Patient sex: F
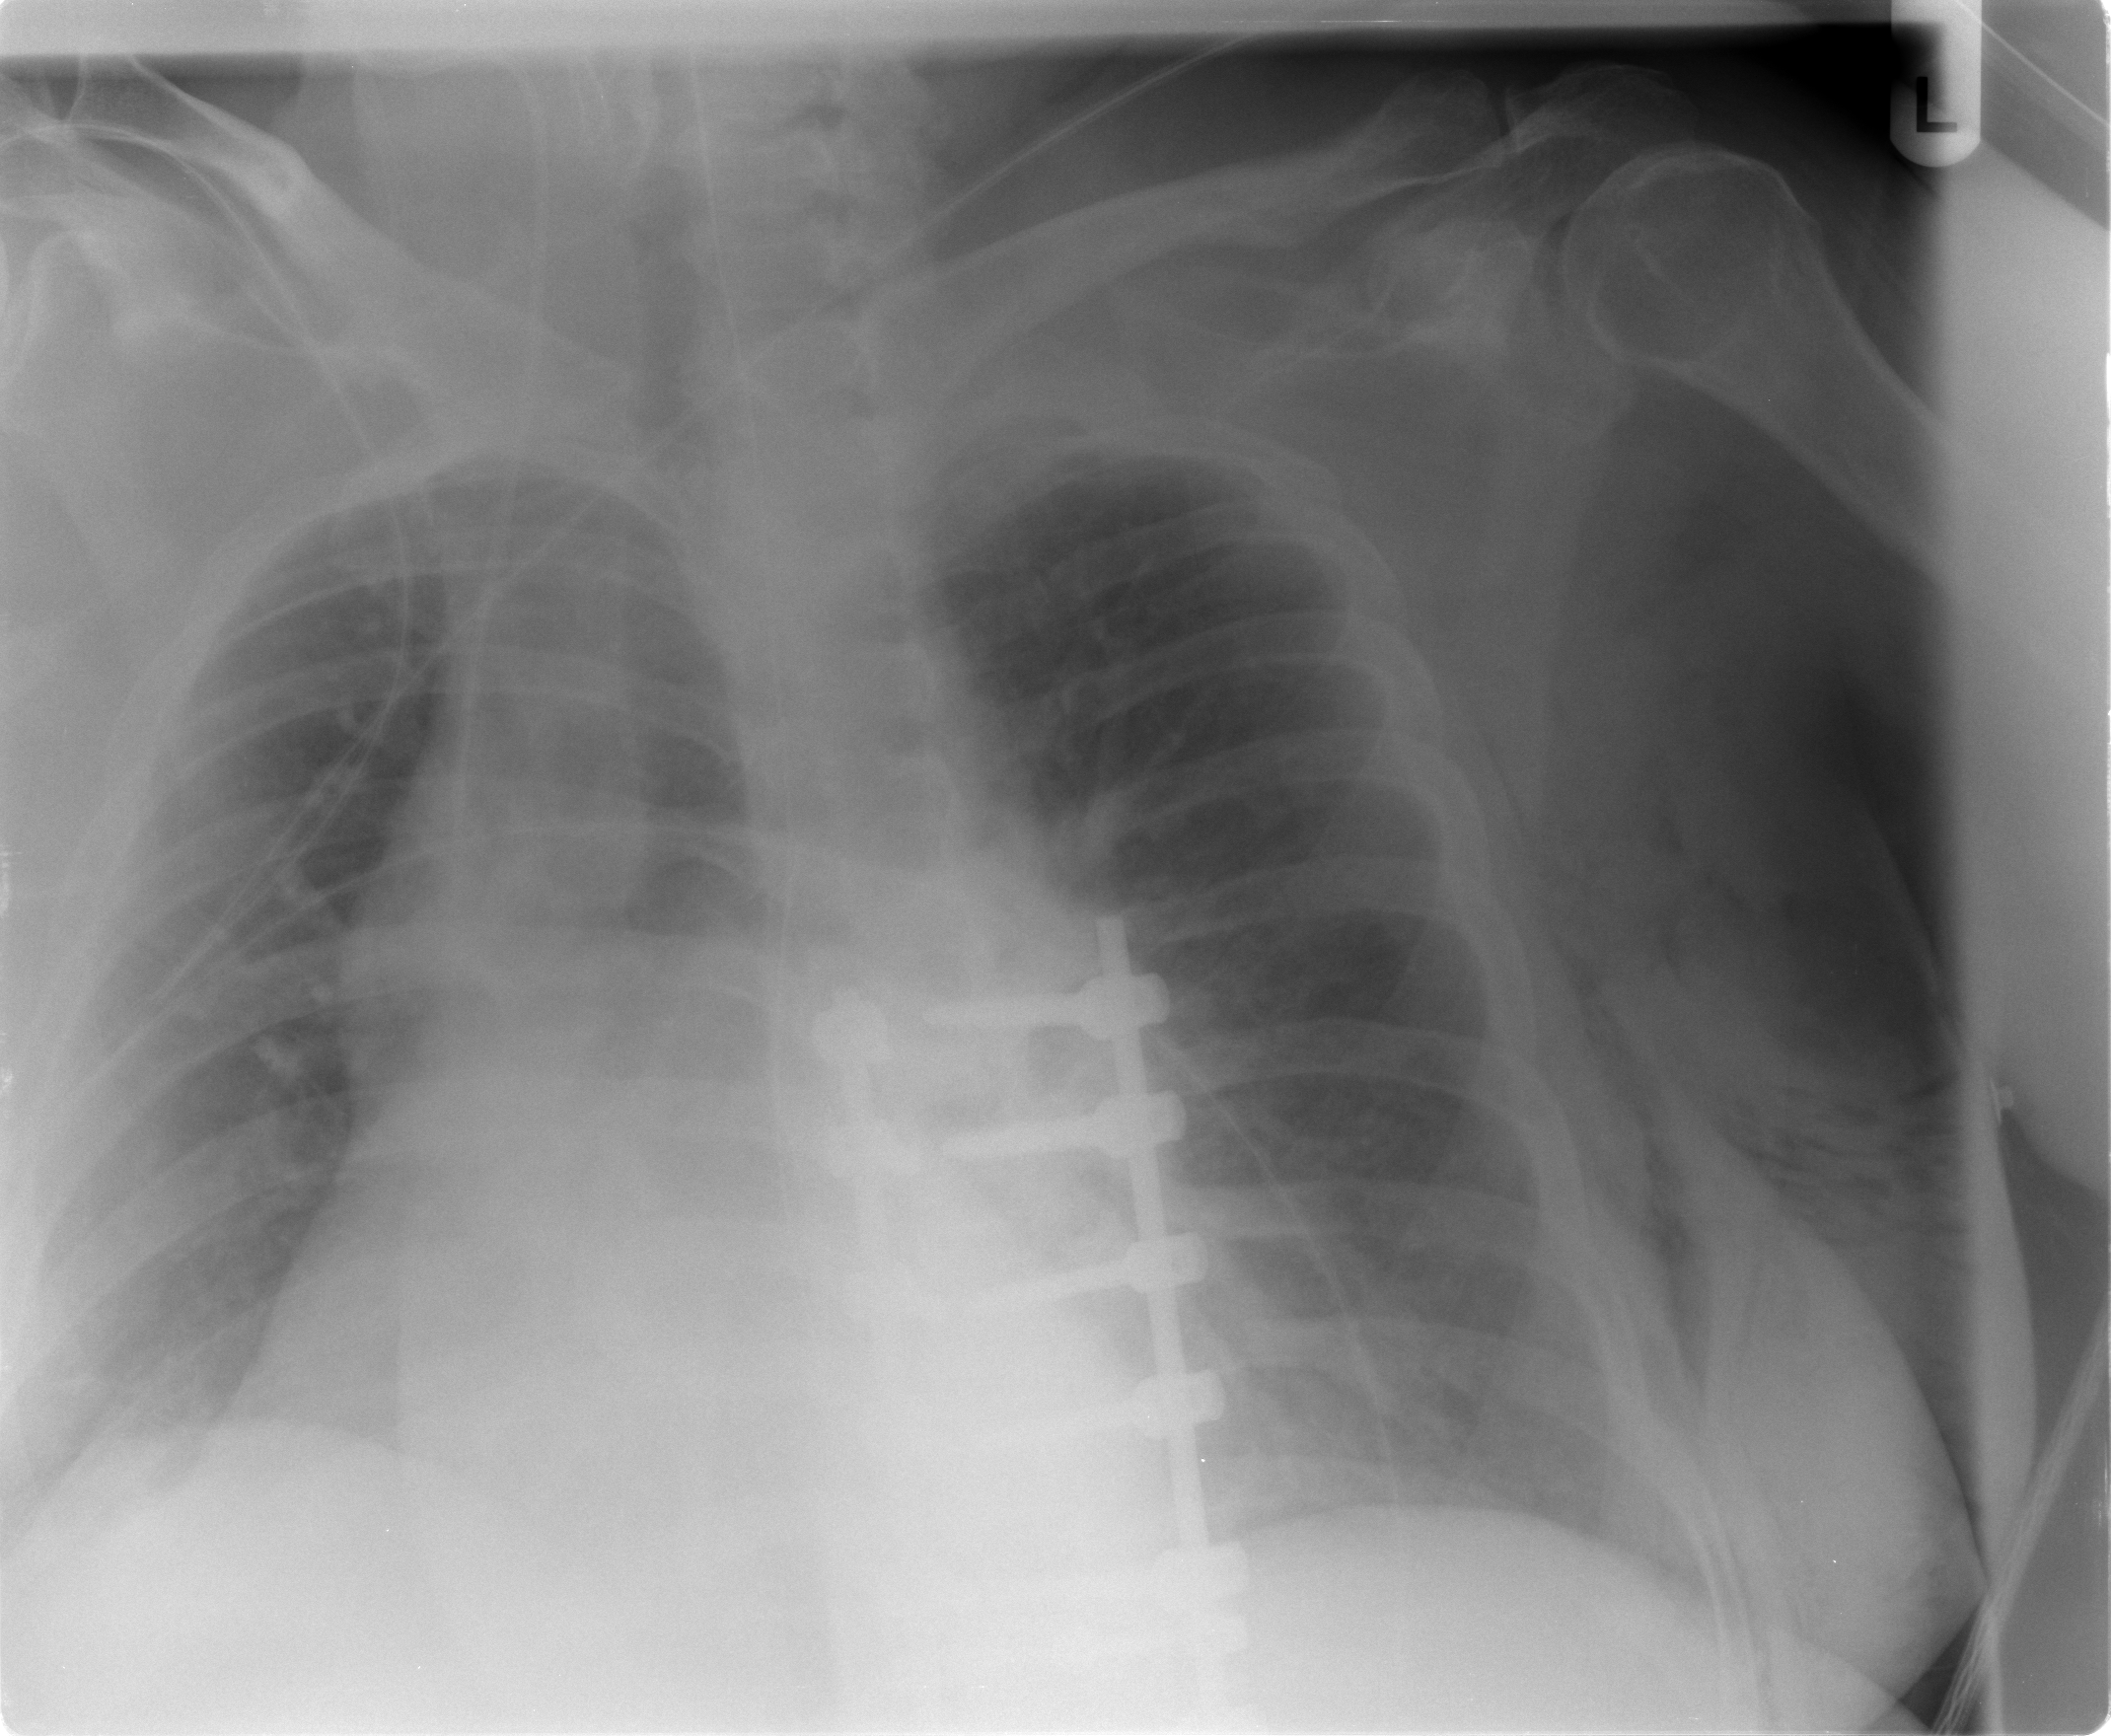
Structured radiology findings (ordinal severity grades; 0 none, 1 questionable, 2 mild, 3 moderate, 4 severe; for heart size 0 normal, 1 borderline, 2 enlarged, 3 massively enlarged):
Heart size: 1
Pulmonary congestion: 1
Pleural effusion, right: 0
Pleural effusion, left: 0
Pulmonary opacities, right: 0
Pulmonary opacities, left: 0
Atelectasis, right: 0
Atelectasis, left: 0